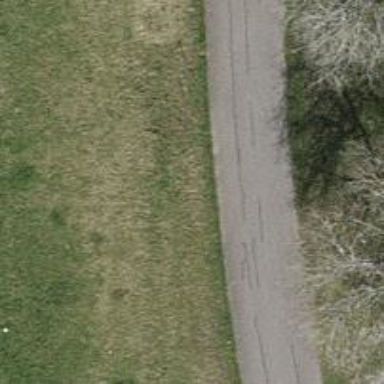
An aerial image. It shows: Unclassified road.